Field crop: tomato
Growth stage: 1
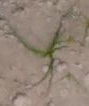
Species: cyperus